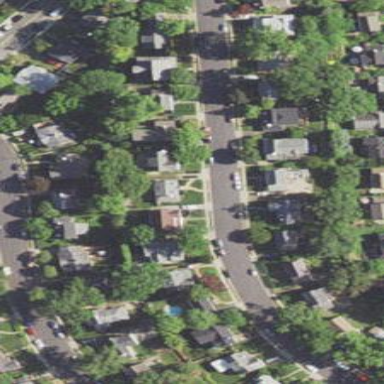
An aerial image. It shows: Sidewalk.